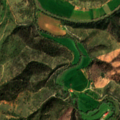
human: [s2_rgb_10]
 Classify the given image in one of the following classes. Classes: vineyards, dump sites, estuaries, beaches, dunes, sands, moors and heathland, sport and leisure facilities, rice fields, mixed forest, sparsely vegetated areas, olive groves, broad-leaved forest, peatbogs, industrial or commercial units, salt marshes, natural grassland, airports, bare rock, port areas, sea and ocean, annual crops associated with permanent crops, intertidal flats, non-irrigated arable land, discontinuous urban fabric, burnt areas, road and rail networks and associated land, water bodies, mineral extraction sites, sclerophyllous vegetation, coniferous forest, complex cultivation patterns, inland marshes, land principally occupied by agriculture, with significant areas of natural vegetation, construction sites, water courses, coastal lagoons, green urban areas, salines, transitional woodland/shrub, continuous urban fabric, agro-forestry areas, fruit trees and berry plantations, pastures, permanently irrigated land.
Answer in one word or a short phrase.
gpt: non-irrigated arable land, permanently irrigated land, land principally occupied by agriculture, with significant areas of natural vegetation, agro-forestry areas, broad-leaved forest, transitional woodland/shrub